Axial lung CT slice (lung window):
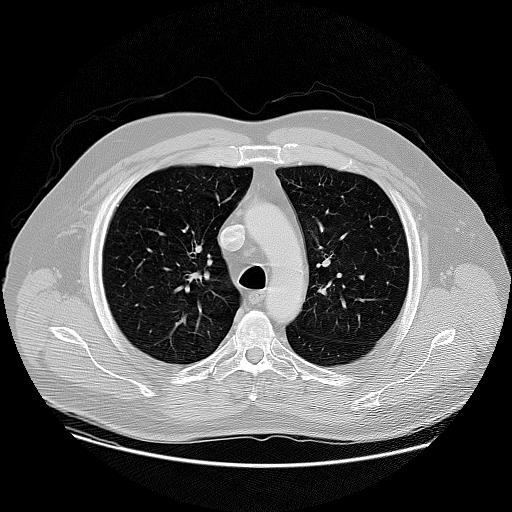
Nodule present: no